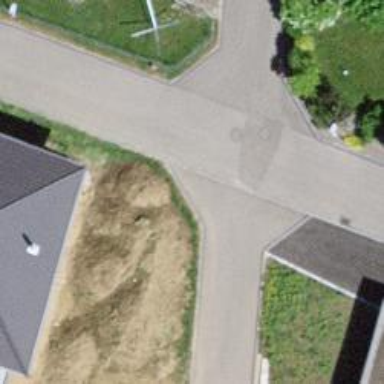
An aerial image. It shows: Residential road with asphalt surface and no sidewalks.